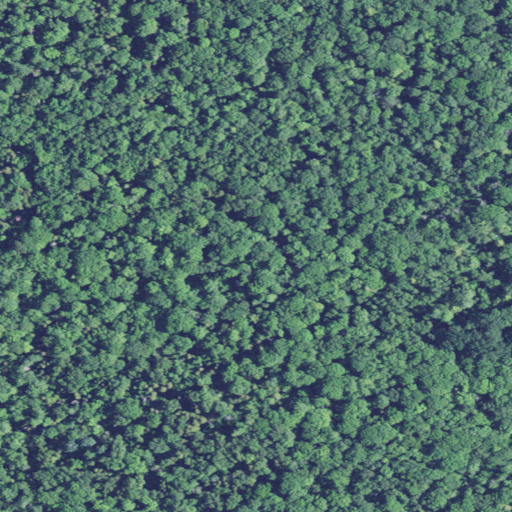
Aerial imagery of island in Wisconsin named Cat Island containing mixed forest and evergreen forest